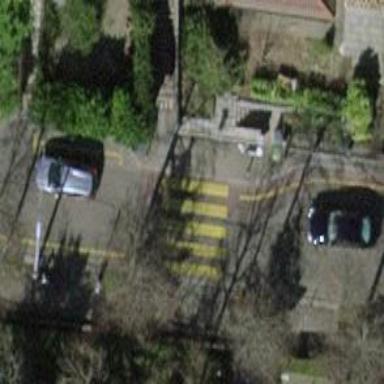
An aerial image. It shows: Kerb barrier.